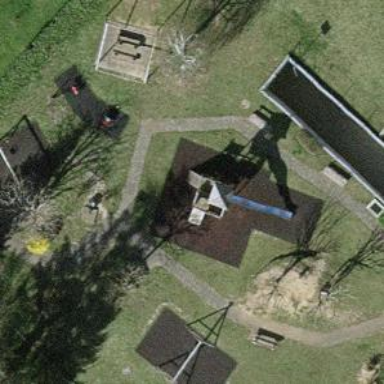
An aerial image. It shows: Playground area for leisure land.